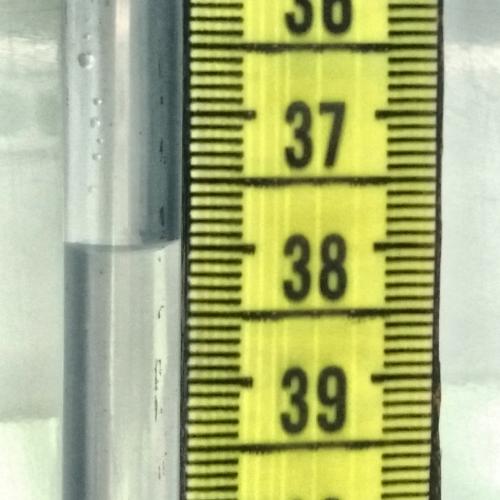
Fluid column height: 38.0 cm